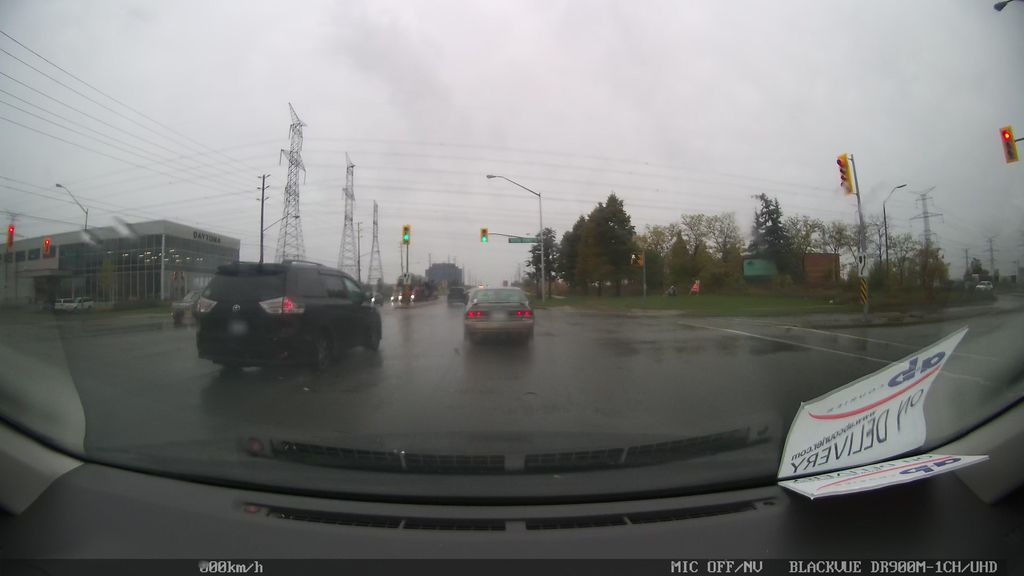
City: toronto